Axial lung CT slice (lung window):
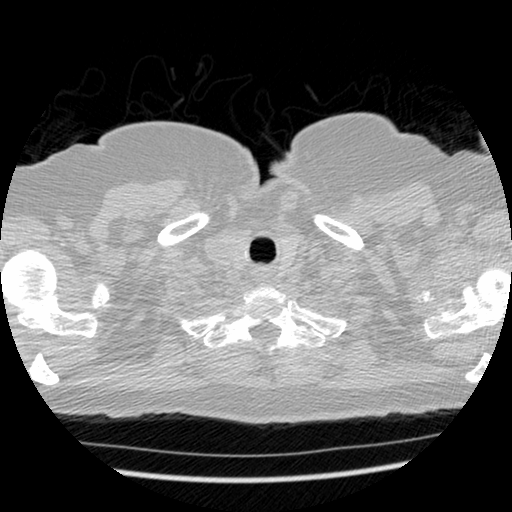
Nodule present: no